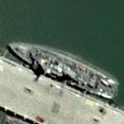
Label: destroyer